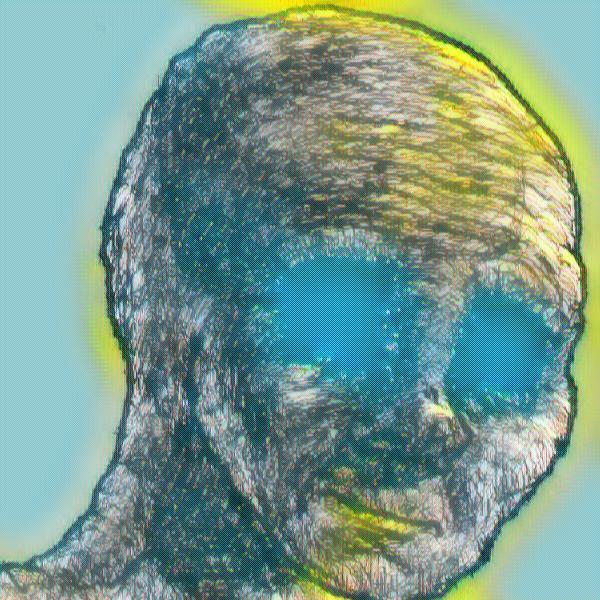
Label: 5_Wojak_with_Background